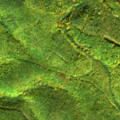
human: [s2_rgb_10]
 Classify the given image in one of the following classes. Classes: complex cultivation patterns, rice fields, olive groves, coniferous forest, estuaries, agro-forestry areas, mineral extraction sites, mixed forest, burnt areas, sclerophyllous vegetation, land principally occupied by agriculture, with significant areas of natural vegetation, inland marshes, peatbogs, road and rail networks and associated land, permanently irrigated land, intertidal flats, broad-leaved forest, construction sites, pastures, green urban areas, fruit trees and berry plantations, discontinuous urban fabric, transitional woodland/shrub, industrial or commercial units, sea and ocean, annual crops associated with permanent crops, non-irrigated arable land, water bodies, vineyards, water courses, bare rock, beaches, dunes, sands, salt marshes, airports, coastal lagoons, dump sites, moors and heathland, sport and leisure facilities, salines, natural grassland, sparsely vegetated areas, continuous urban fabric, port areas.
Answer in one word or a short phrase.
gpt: broad-leaved forest, transitional woodland/shrub